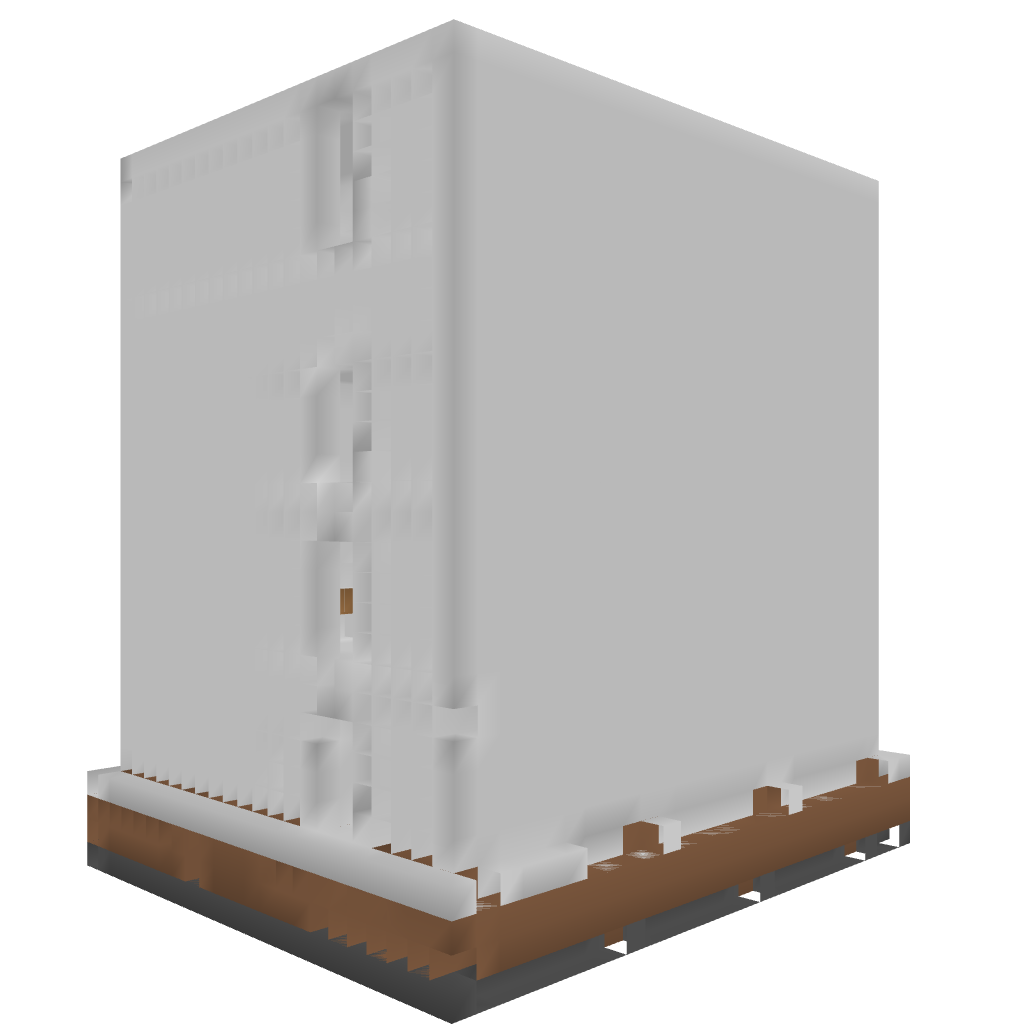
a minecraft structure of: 3 story high elevator